Question: If you take a empty IntelliJ 13 project setup for Spring 4 and Tomcat, configured entirely with Java (no XML) you could initialize your dispatcher servelet and Tomcat with something like this:
# 1
'''
public class WebAppInit extends AbstractAnnotationConfigDispatcherServletInitializer
{
@Override
protected Class<?>[] getRootConfigClasses()
{
return new Class<?>[]{SpringConfig.class};
}
@Override
protected Class<?>[] getServletConfigClasses()
{
return new Class<?>[]{SpringWebMVCConfig.class};
}
@Override
protected String[] getServletMappings()
{
return new String[]{"/url"};
}
@Override
protected Filter[] getServletFilters()
{
CharacterEncodingFilter characterEncodingFilter = new CharacterEncodingFilter();
characterEncodingFilter.setEncoding("UTF-8");
return new Filter[]{characterEncodingFilter};
}
}
'''
# 2
Then there is this in Run Configuration in IntelliJ13:

# 3
Finally there is the mapping of the rest controller:
'''
@RestController
public class RootController
{
@Autowired
private SomeDAO someDAO;
@RequestMapping(value = "/")
public String root()
{
return someDAO.getStuff();
}
}
'''
A) If I change the mapping in 1 the request mappings (3) no longer work.
B) If I set 1 and 3 to "/" and change 2 to .../url then I hit the controller with .../url in the browser.
C) But if I set 1 and 2 to .../url2 then I get 404 when I go to .../url2 in the browser.
I always thought that 1 sets the mapping for the Spring dispatcher servlet, 2 sets the app context as far as the IDE is concerned (similarly to if you named your war file "url" and then dropped into webapps) and 3 is just a url mapping relative to the servlet context. If that's the case then I don't understand why case C results in 404.
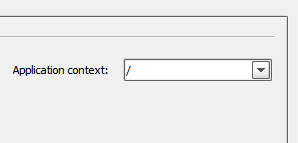
Answer: In IntelliJ, you're configuring the context path of the web application to '/url2'. That means that all the requests to URLs starting by '/url2/' are routed by Tomcat to a component of the webapp, whereas all the other requests are routed by Tomcat to another webapp (or result in a 404 if no webapp is mapped to the URL)
In the Spring webapp configuration, you're configuring the path, inside the webapp, to which the Spring servlet is mapped. And you're configuring it to '/url2'. So, when you remove the context path from the URL (which is used to choose the webapp), the resulting path is then inspected and, if it is '/url2', then it goes to the Spring servlet. Othewise, it goes to another resource in the webapp.
The end result is that, to hit the Spring servlet, you need a path like
'''
http://localhost:8080/url2/url2
'''
Note that mapping the Spring servlet to a path like '/url2' doesn't make much sense, because only this path would lead to the servlet, which is supposed to be used for many different paths, to which controllers are mapped. You probably want to mapp it to '/url2/*' which would mean that all the requests for a path, within the webapp (so after the context path), starting with '/url2/', would go to the Spring servlet.